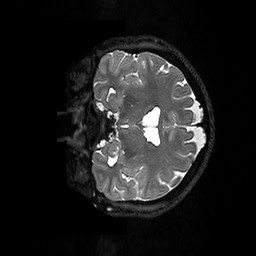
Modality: T2w
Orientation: coronal
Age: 29
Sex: female
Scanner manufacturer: ge
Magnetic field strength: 3 T
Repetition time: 3.202 s
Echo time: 0.06609 s